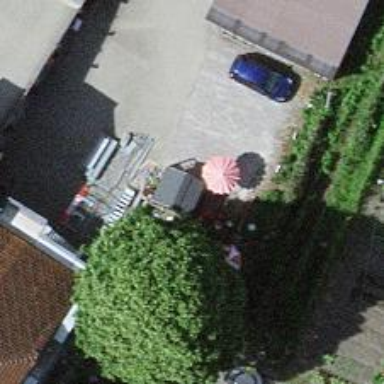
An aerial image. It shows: Farm shop.